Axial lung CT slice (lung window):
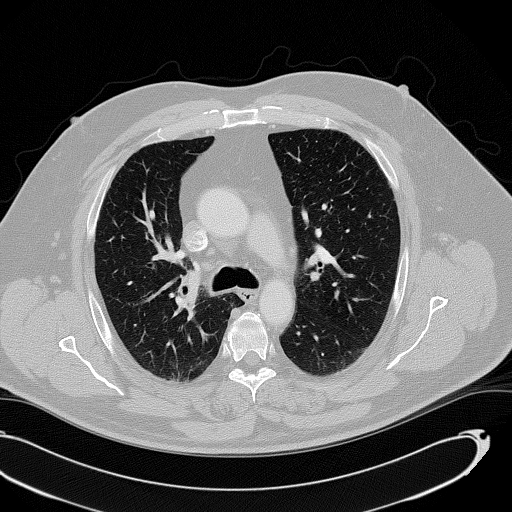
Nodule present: no